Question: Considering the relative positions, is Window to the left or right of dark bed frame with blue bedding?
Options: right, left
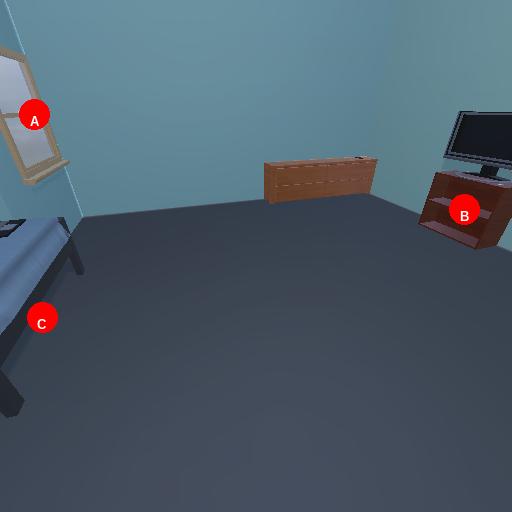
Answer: right